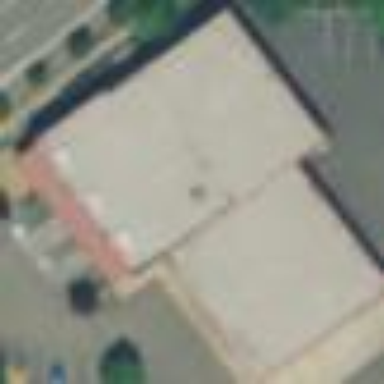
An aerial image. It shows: Building with shop selling tyres.